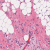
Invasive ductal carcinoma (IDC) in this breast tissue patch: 1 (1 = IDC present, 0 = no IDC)